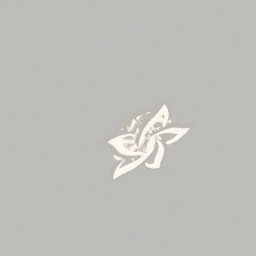
Label: lighting